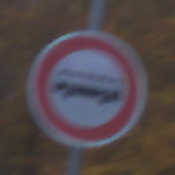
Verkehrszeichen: VerbotKraftomnibusse
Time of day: SunriseSunset
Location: Outdoor (Nature)
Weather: PartlyCloudy
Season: Autumn
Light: Natural